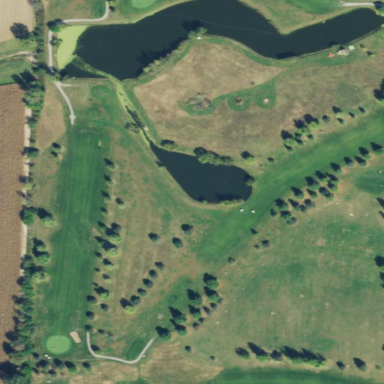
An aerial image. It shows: Water hazard in golf course. The hazard is natural water feature.